Field crop: maize
Growth stage: 2
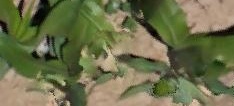
Species: maize